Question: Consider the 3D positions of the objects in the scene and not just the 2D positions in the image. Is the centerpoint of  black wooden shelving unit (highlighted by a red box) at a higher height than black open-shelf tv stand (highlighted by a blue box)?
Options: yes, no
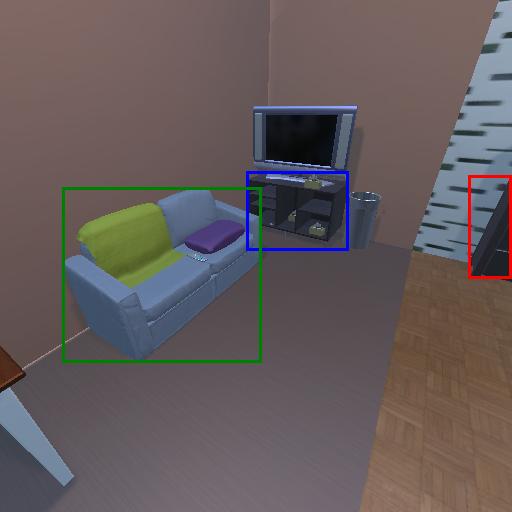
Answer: yes